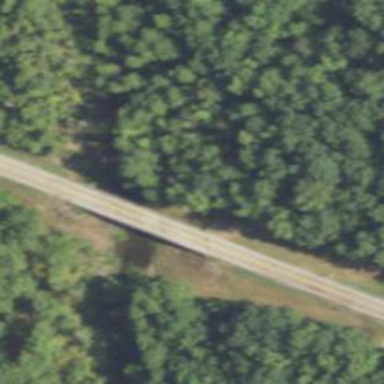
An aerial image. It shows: Beam bridge on secondary road.